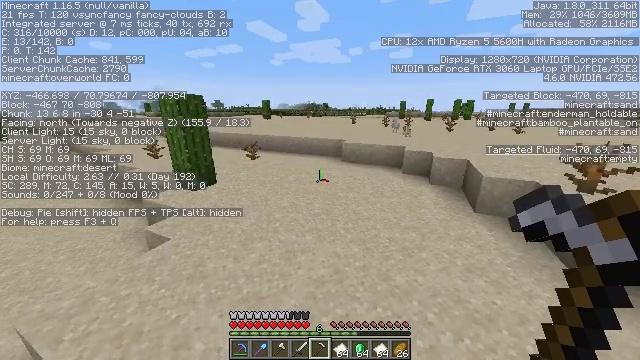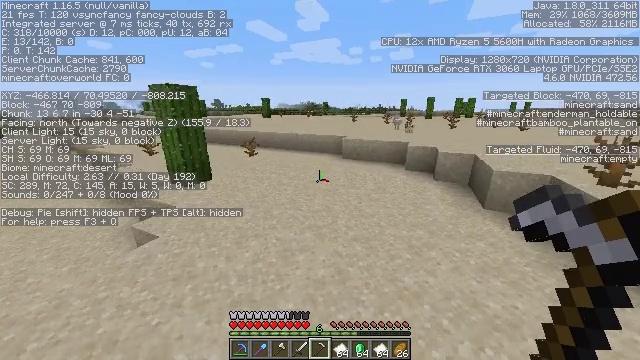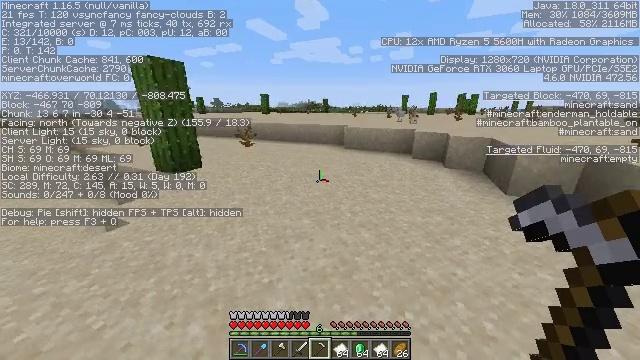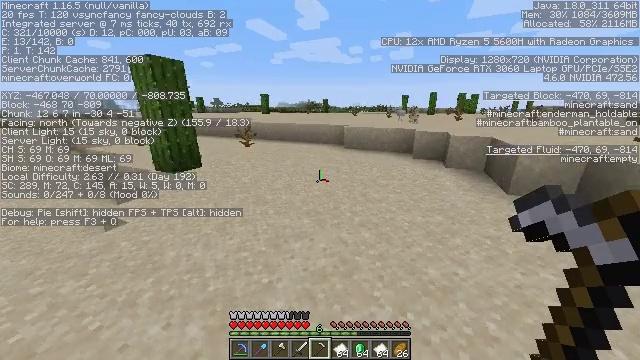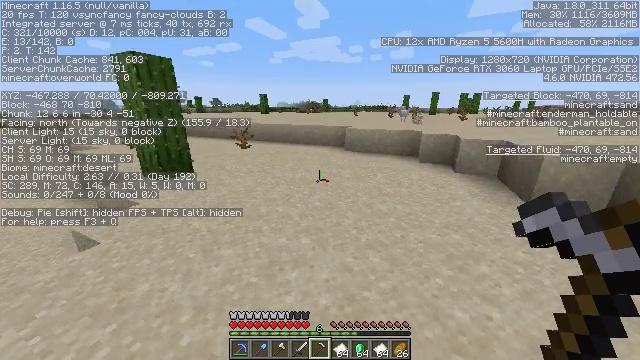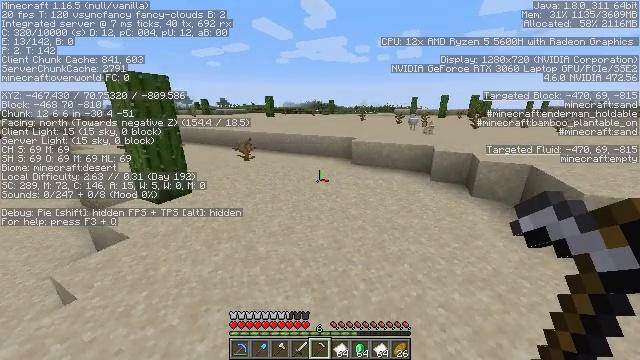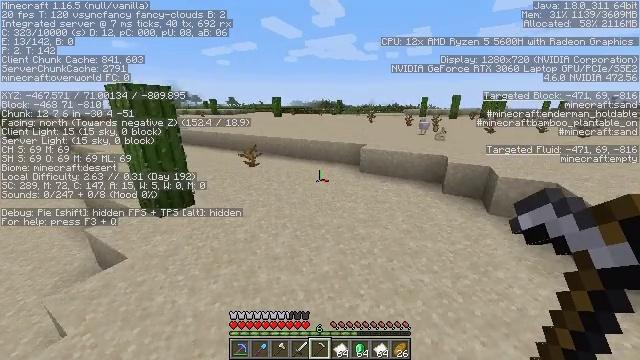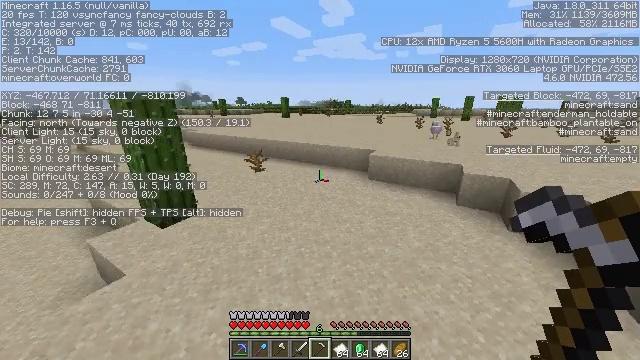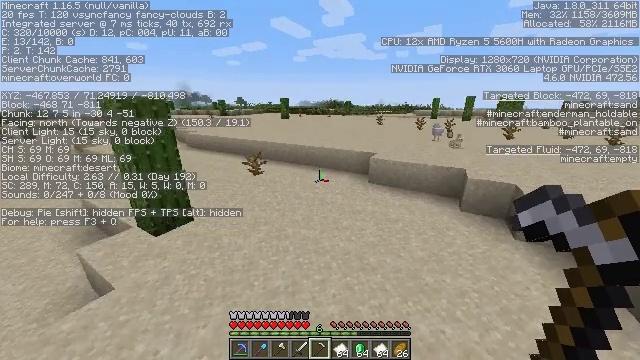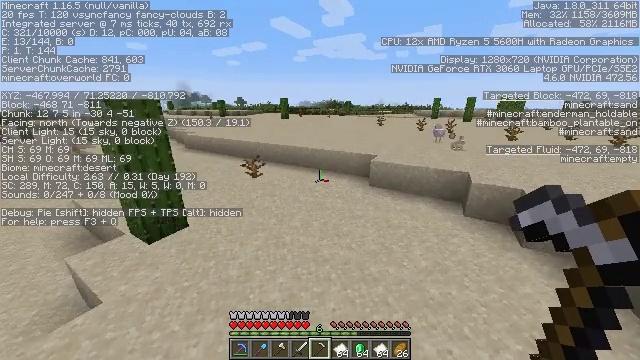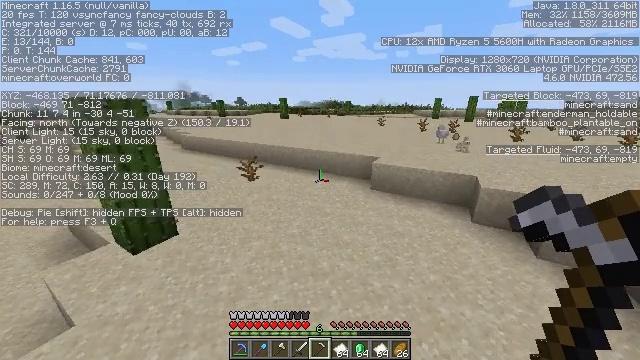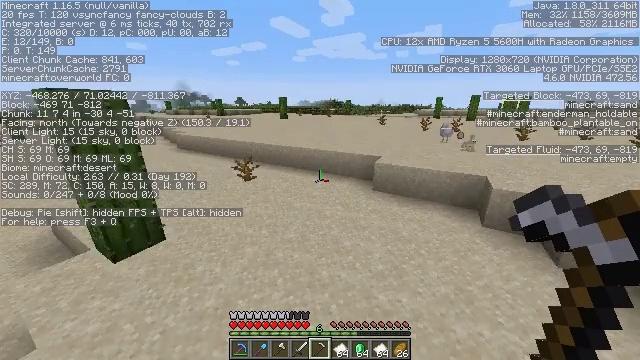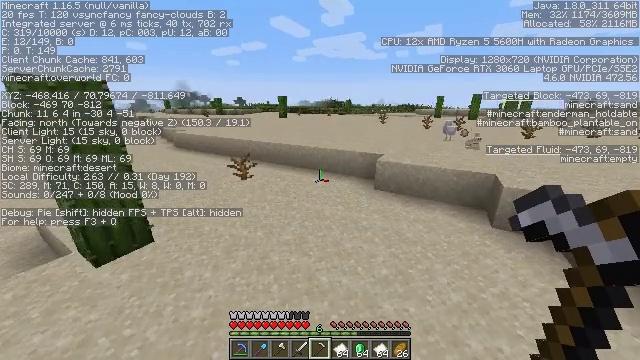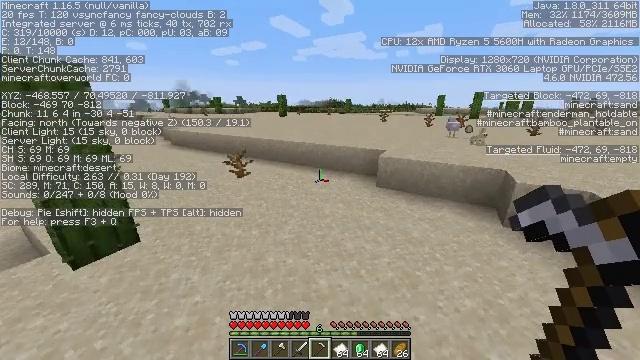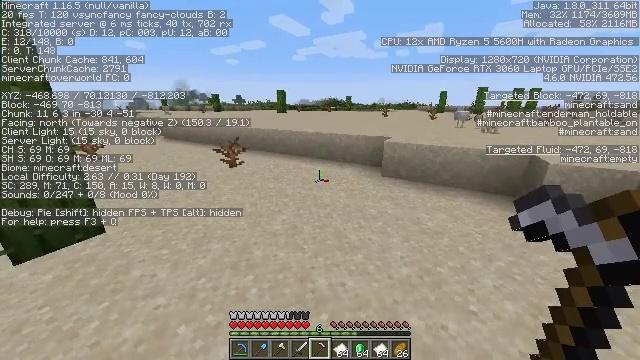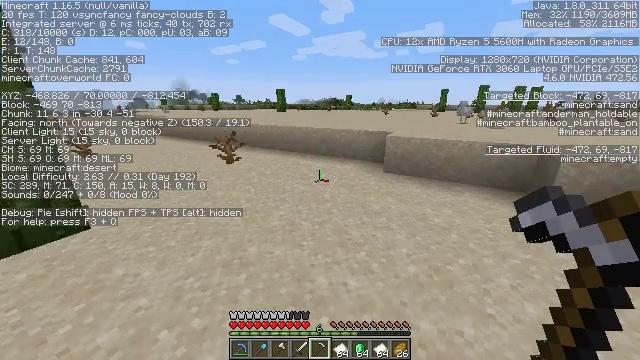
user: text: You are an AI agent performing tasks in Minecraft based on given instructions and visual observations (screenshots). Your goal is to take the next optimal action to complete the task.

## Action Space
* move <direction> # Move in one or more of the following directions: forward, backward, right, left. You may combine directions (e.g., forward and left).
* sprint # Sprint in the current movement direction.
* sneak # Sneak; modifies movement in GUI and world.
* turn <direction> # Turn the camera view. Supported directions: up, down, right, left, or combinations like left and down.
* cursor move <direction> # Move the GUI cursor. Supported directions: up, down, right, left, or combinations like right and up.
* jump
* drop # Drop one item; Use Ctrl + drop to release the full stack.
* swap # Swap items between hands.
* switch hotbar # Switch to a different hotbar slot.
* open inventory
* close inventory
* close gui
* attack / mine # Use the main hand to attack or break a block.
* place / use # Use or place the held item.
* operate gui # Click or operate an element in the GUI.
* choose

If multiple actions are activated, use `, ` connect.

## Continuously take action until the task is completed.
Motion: motion action
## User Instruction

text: Gather a dead bush.
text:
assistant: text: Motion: move forward, sprint, jump
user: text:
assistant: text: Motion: move forward, sprint, jump
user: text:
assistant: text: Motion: move forward, sprint, jump
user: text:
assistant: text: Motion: move forward, sprint, jump
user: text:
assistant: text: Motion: move forward, sprint, turn left, jump
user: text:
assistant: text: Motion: move forward, sprint, turn left, jump
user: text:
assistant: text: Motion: move forward, sprint, turn left, jump
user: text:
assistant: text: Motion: move forward, sprint, jump
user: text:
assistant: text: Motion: move forward, sprint, jump
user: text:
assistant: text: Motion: move forward, sprint, jump
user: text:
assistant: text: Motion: move forward, sprint, jump
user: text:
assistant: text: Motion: move forward, sprint, jump
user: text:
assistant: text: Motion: move forward, sprint, jump
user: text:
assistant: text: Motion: move forward, sprint
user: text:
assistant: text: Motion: no_op
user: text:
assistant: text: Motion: no_op
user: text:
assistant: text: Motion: no_op
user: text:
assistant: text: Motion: no_op
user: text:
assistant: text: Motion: no_op
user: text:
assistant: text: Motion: no_op
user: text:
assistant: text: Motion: no_op
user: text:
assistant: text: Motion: no_op
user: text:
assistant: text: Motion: no_op
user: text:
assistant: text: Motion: no_op
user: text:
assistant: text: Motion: no_op
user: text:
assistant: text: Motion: no_op
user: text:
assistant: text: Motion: no_op
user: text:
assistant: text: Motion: no_op
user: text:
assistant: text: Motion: no_op
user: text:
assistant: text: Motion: no_op